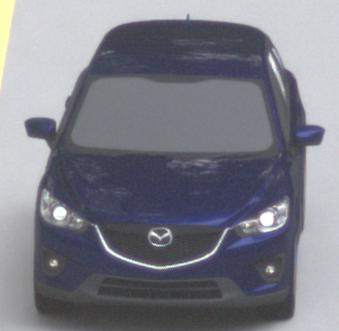
Make: Mazda
Model: CX-5 2.0 SKYACTIV-G 160
Detailed model: CX-5 (GH)
Model produced from: 2012/04
Model produced until: 2015/02
Doors: 5
Color: blue
Road condition: dry road
Daytime: morning or afternoon
Contrast: low contrast